Question: i am trying to search order list by product 'model' filter. there is already had some filter that customer name, order id, order status, etc... i need product 'model' also like this.
any idea.?

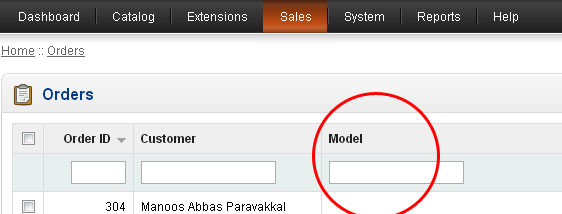
Answer: at last i find out the solution for this problem, try this free module:
<URL>